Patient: sex M, age 24
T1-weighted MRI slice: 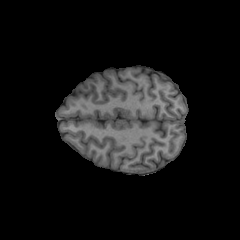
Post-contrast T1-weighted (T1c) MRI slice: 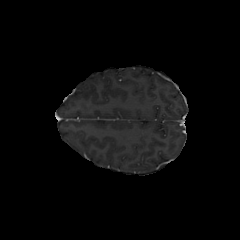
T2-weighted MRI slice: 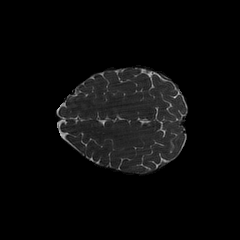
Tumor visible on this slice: no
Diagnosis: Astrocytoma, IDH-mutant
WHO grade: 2